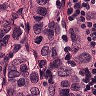
Metastatic tissue present: yes